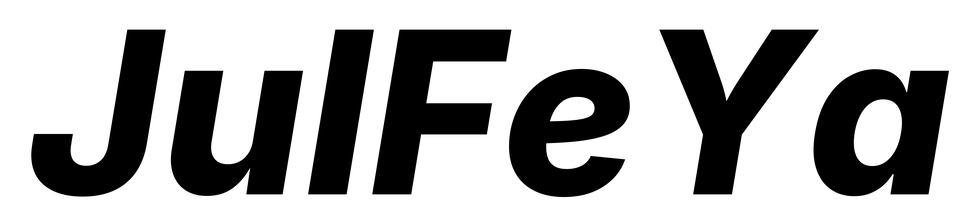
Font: Inter-Italic_ExtraBold_Italic